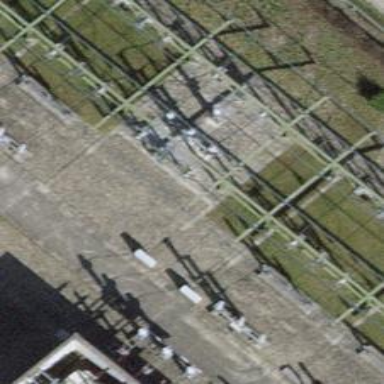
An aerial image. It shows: Insulator used in power systems.